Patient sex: M
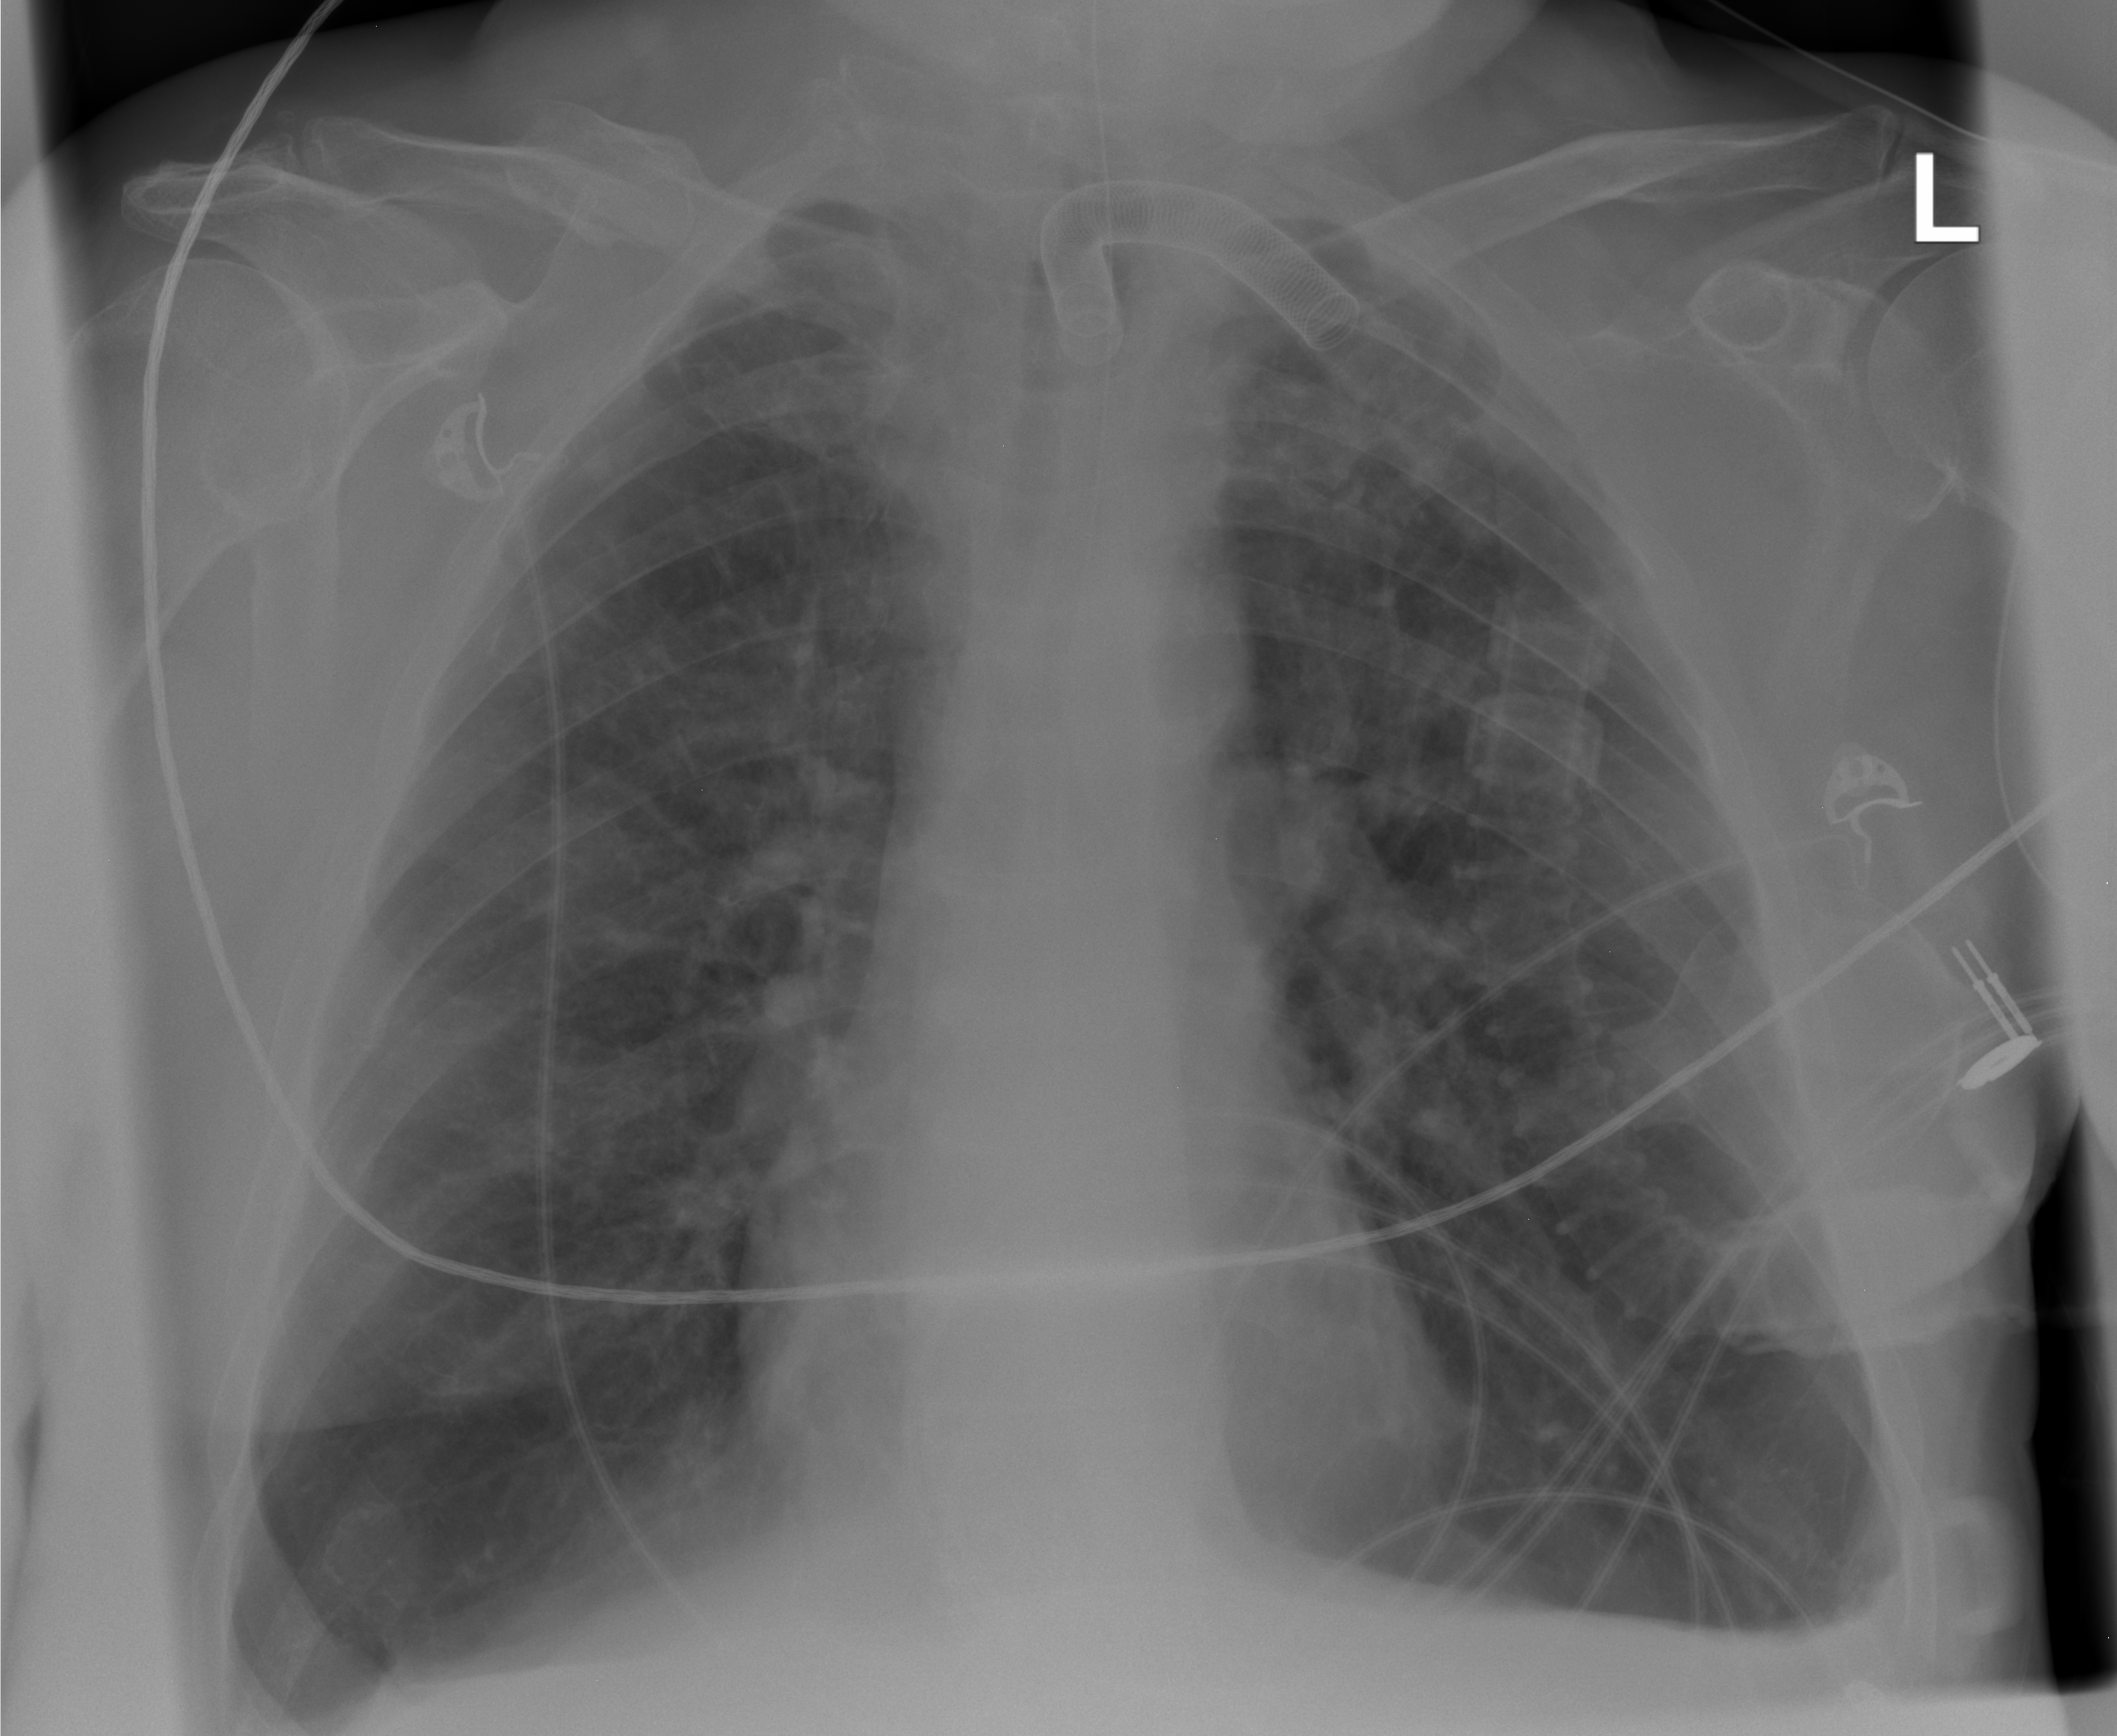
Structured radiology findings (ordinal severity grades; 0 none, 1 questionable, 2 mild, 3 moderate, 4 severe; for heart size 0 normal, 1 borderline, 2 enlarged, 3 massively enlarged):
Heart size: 0
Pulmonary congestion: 2
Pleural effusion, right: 0
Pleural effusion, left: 2
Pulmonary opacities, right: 0
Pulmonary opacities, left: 0
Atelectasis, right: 0
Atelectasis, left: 0